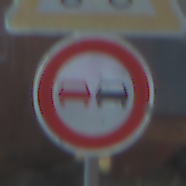
Verkehrszeichen: Ueberholverbot
Zusatzzeichen oben: RadverkehrRechts
Umgebung: Outdoor, Suburban
Tageszeit: MorningAfternoon
Wetter: Clear
Licht: Natural
Jahreszeit: NotSpecified
Kontrast: HighContrast